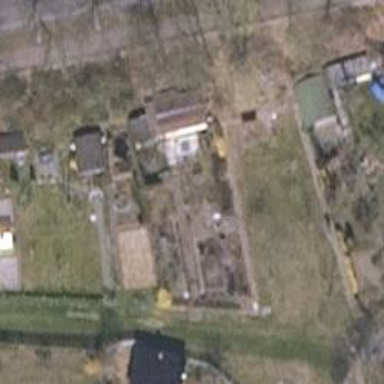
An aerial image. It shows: Plot in the allotments.